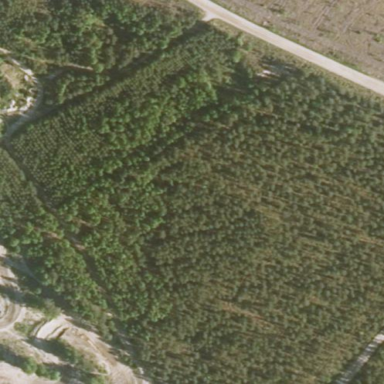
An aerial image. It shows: Forest with evergreen needle-leaved trees.